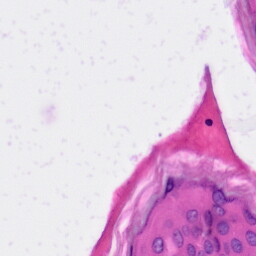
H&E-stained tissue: Skin